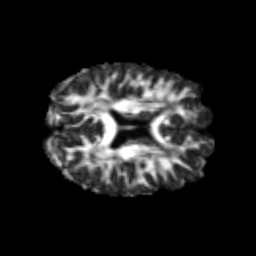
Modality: FA
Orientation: axial
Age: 25
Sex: male
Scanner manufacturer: siemens
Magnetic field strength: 3 T
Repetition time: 3.5 s
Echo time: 0.125 s